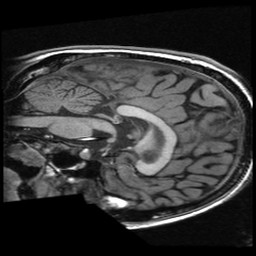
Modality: T1w
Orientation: sagittal
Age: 21
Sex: female